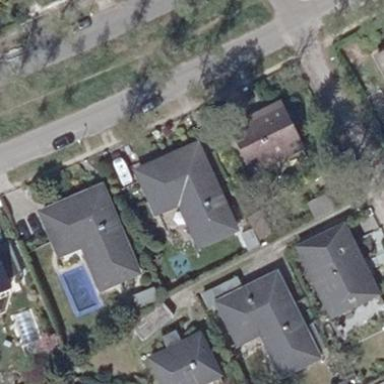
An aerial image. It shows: Detached building with pyramidal roof shape.